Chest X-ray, AP view. Patient: 61 years old, sex M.
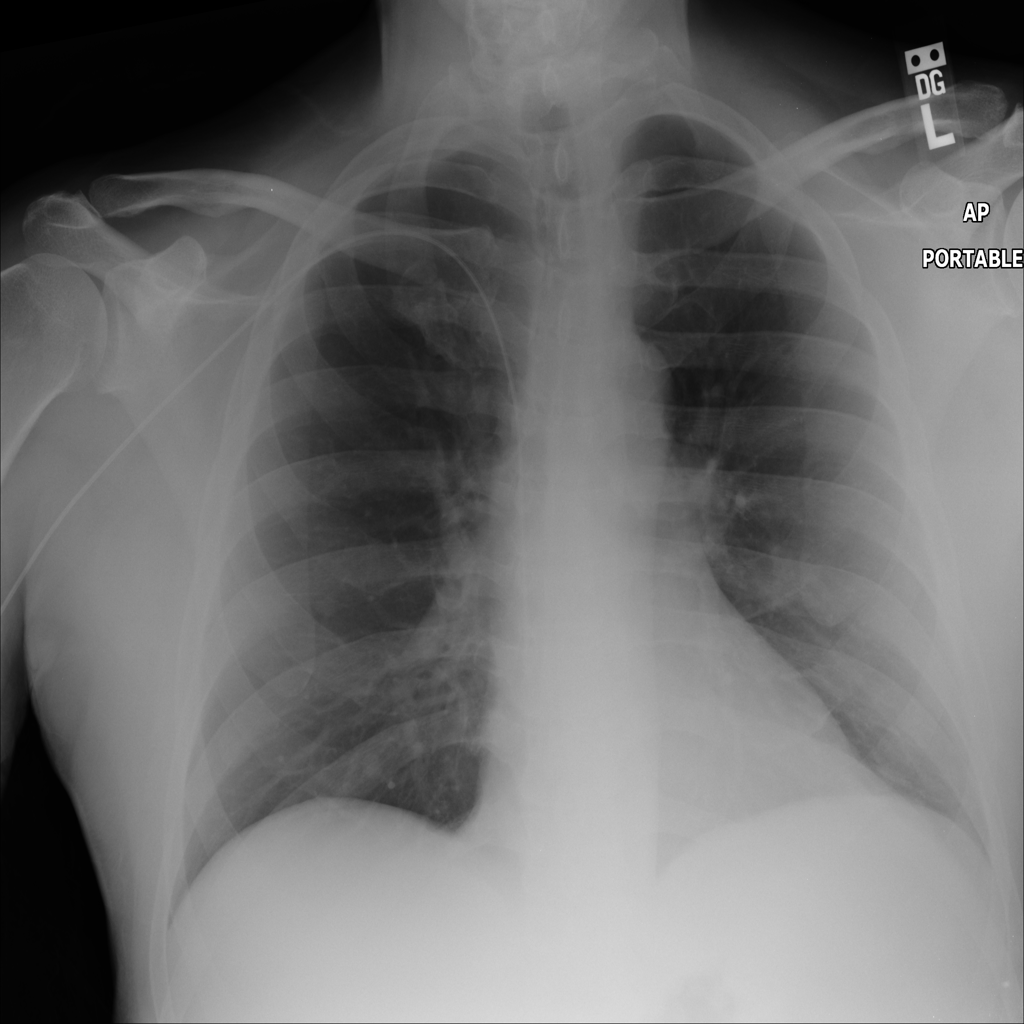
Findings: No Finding